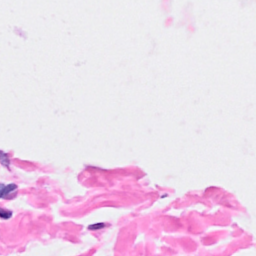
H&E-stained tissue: Breast